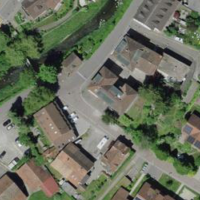
EUNIS habitat code: 54
Species observed at this site:
Chroicocephalus ridibundus
Papilio machaon
Cornus sanguinea
Macroglossum stellatarum